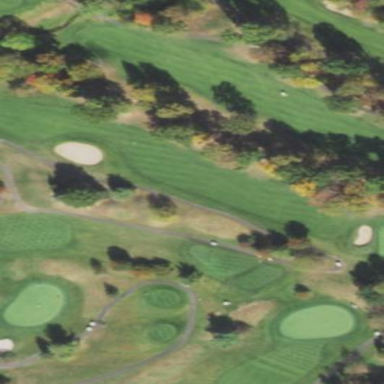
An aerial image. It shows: Grassy area designated as golf fairway.